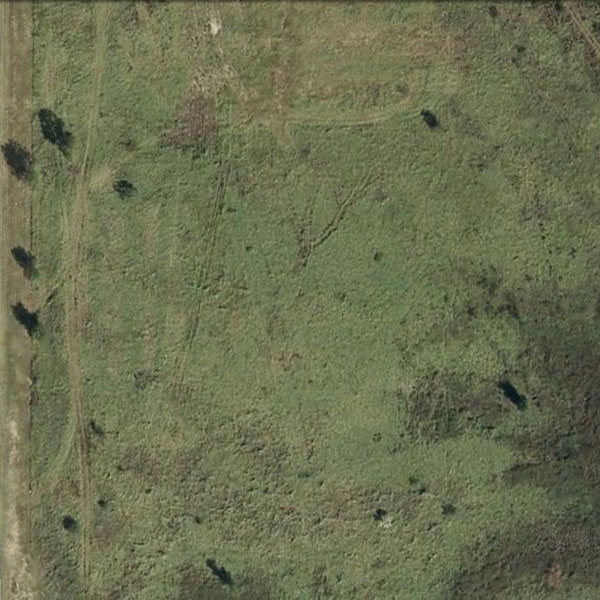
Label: Meadow